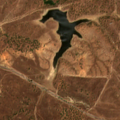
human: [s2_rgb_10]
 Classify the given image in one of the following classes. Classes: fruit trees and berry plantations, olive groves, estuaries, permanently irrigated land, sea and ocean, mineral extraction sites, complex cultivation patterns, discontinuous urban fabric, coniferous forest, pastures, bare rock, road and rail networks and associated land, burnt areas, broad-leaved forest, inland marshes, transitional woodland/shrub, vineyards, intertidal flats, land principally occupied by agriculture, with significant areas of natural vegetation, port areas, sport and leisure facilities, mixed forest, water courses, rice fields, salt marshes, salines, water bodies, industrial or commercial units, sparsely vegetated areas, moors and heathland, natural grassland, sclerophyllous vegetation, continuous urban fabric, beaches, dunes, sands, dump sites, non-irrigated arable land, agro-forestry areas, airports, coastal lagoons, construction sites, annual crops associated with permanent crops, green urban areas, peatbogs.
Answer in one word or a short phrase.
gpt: pastures, agro-forestry areas, broad-leaved forest, transitional woodland/shrub